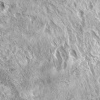
Atmospheric dust classification: not_dusty